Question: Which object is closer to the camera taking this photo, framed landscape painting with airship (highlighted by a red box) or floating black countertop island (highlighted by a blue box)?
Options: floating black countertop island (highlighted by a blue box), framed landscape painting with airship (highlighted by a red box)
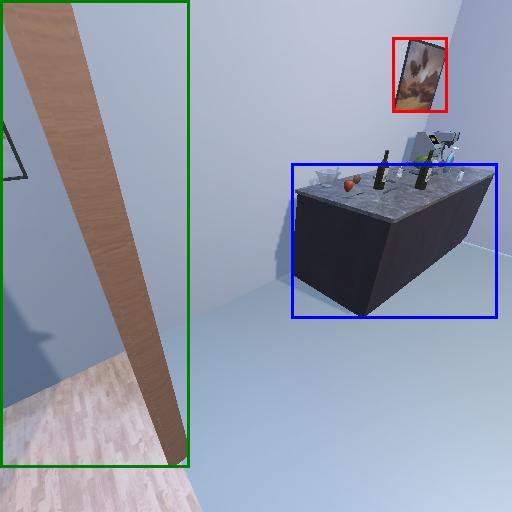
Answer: floating black countertop island (highlighted by a blue box)